Question: TestBase which contains the intialization method which is creating problem :
'''
package TestBase;
import java.io.File;
import java.io.FileInputStream;
import java.io.FileNotFoundException;
import java.io.IOException;
import java.util.Properties;
import java.util.concurrent.TimeUnit;
import org.openqa.selenium.WebDriver;
import org.openqa.selenium.chrome.ChromeDriver;
import org.openqa.selenium.firefox.FirefoxDriver;
import org.openqa.selenium.support.events.EventFiringWebDriver;
public class testBasesetup {
public static Properties prop;
public static WebDriver driver;
public static testBasesetup testBaseObj;
public static EventFiringWebDriver e_driver;
public testBasesetup() throws Exception
{
try {
prop = new Properties();
File src = new File("C:\Users\LENOVO\eclipse-workspace\Demon\src\main\java\Config\config.properties");
FileInputStream ip = new FileInputStream(src) ;
prop.load(ip);
} catch (FileNotFoundException e) {
e.printStackTrace();
} catch (IOException e) {
e.printStackTrace();
}
}
public static void initialization() throws Exception
{
String browsername = prop.getProperty("browser");
if(browsername.equals("chrome"))
{
System.setProperty("webdriver.chrome.driver", "F:\Eclipse\chromedriver.exe");
WebDriver driver = new ChromeDriver();
}
else if(browsername.equals("firefox"))
{
System.setProperty("webdriver.gecko.driver", "F:\Eclipse\browser\geckodriver.exe");
WebDriver driver = new FirefoxDriver();
}
driver.manage().window().maximize();
driver.manage().deleteAllCookies();
driver.manage().timeouts().implicitlyWait(20, TimeUnit.SECONDS);
driver.manage().timeouts().pageLoadTimeout(30, TimeUnit.SECONDS);
String URLtoTest = prop.getProperty("URL");
Thread.sleep(1000);
}
}
'''
Test Class which I am running and this is creating issue. I guess there is some issue with driver variable but don't know the error:
'''
package PageTest;
import org.testng.annotations.AfterMethod;
import org.testng.annotations.AfterTest;
import org.testng.annotations.BeforeMethod;
import org.testng.annotations.BeforeTest;
import org.testng.annotations.Test;
import Pages.LoginPage;
import TestBase.testBasesetup;
public class LoginPageTest extends testBasesetup{
LoginPage LoginPageObj;
testBasesetup testBaseObj;
public LoginPageTest() throws Exception
{
super();
}
@BeforeMethod
public void setup() throws Exception
{
initialization();
LoginPageObj = new LoginPage();
Thread.sleep(2000);
}
@Test()
public void LoginCheck() throws Exception
{
LoginPageObj.login("first.customer@kkr.com","Potatok");
}
@AfterMethod
public void tearDown()
{
driver.quit();
}
}
'''
Image of error:

<URL>
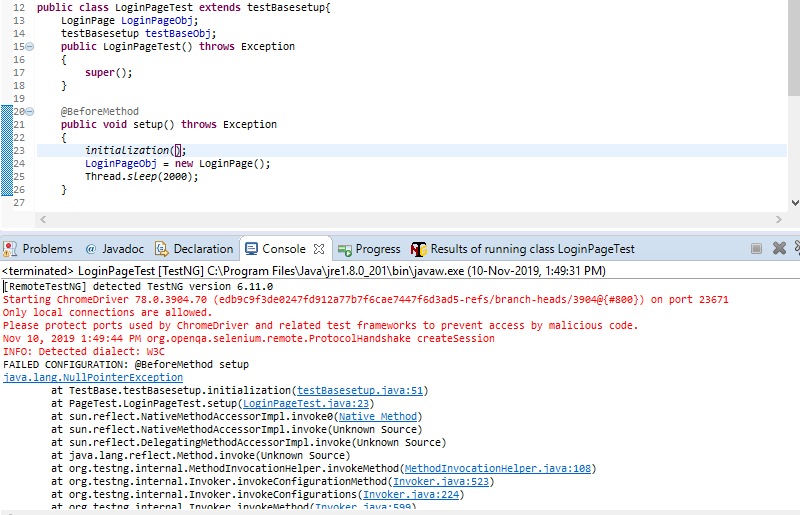
Answer: Your static instance of WebDriver remain uninitialized. You need to initialize static instance instead of local driver instance in initialization() method. Like Below:
'''
public class testBasesetup {
public static Properties prop;
public static WebDriver driver;
public static testBasesetup testBaseObj;
public static EventFiringWebDriver e_driver;
public testBasesetup() throws Exception
{
try {
prop = new Properties();
File src = new File("C:\Users\LENOVO\eclipse-workspace\Demon\src\main\java\Config\config.properties");
FileInputStream ip = new FileInputStream(src) ;
prop.load(ip);
} catch (FileNotFoundException e) {
e.printStackTrace();
} catch (IOException e) {
e.printStackTrace();
}
}
public static void initialization() throws Exception
{
String browsername = prop.getProperty("browser");
if(browsername.equals("chrome"))
{
System.setProperty("webdriver.chrome.driver", "F:\Eclipse\chromedriver.exe");
**driver = new ChromeDriver();**
}
else if(browsername.equals("firefox"))
{
System.setProperty("webdriver.gecko.driver", "F:\Eclipse\browser\geckodriver.exe");
**driver = new FirefoxDriver();**
}
driver.manage().window().maximize();
driver.manage().deleteAllCookies();
driver.manage().timeouts().implicitlyWait(20, TimeUnit.SECONDS);
driver.manage().timeouts().pageLoadTimeout(30, TimeUnit.SECONDS);
String URLtoTest = prop.getProperty("URL");
Thread.sleep(1000);
}
}
'''